Question: Count the number of objects in the diagram.
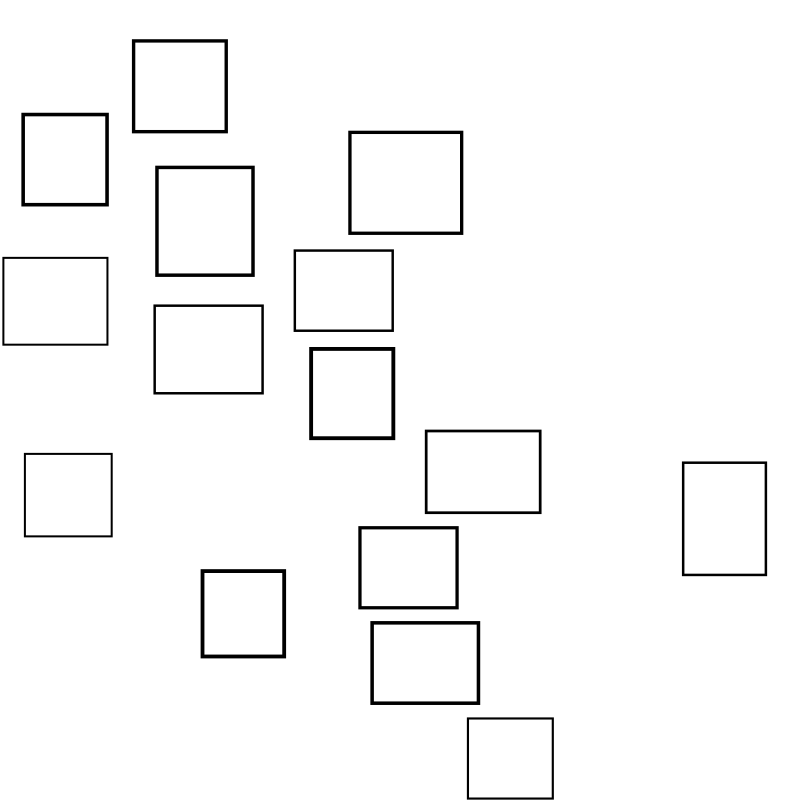
Answer: 15